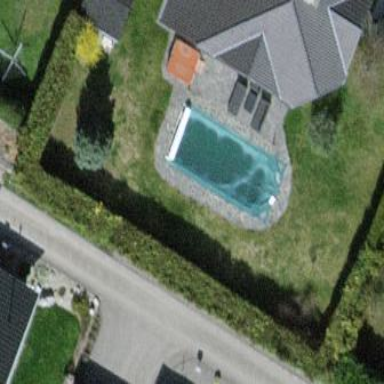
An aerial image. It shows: Swimming pool located in leisure land.